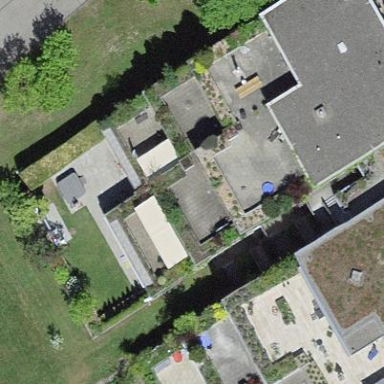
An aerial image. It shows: Terrace building.